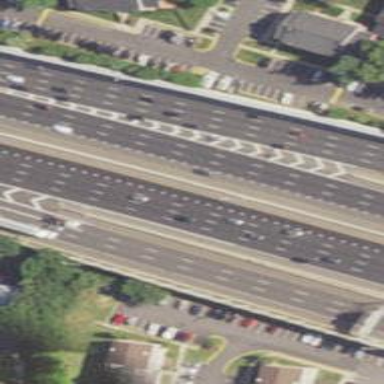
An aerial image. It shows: Asphalt motorway.